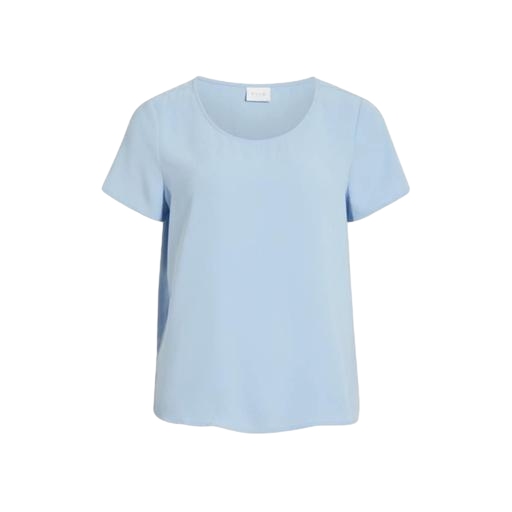
blue short-sleeve blouse, blue short-sleeve top only macy, blue slack scoop tee, white background